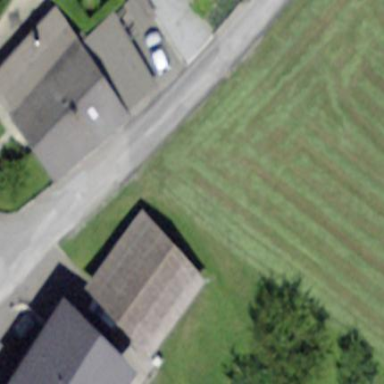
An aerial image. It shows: Simple and straightforward house.